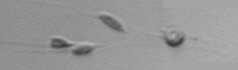
Label: Dinobryon